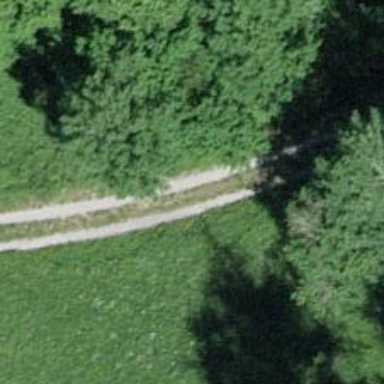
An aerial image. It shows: Compacted track road with grade3 tracktype.